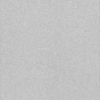
Label: dusty